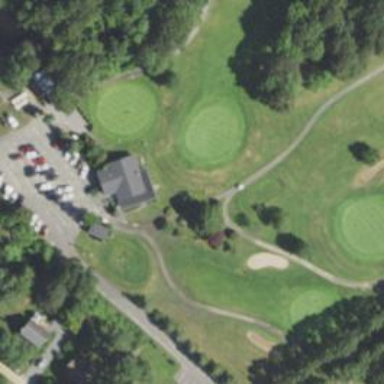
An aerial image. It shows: Pathway for golfing.